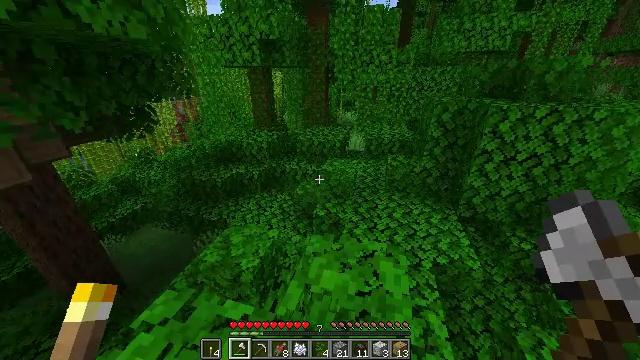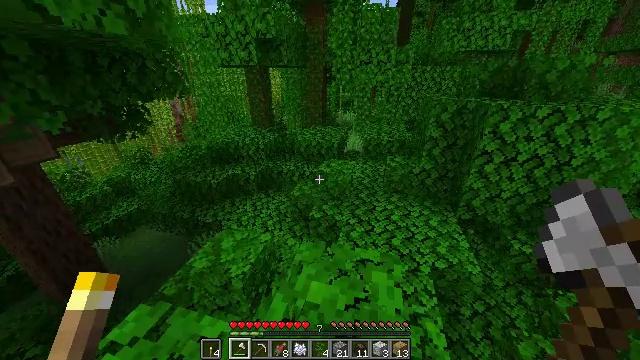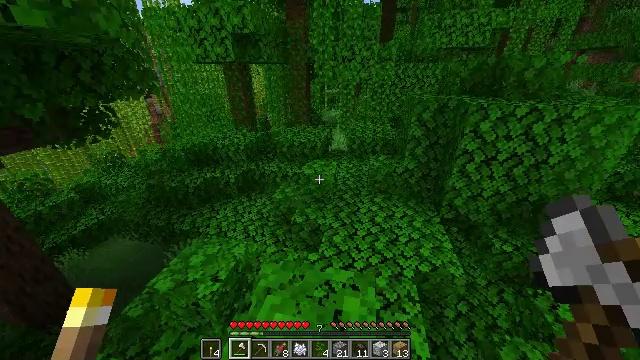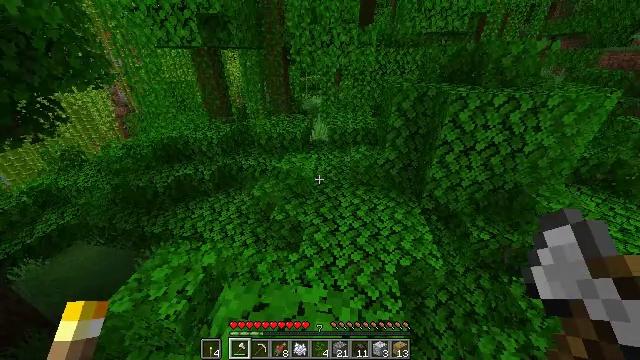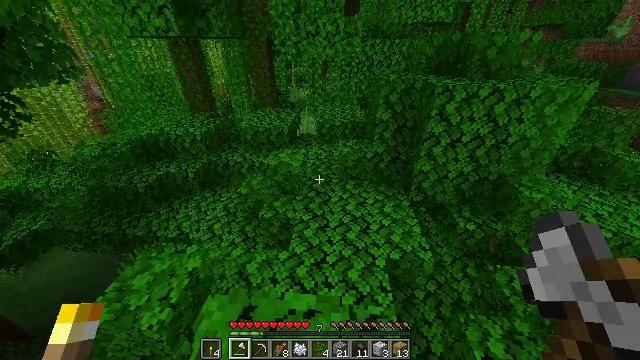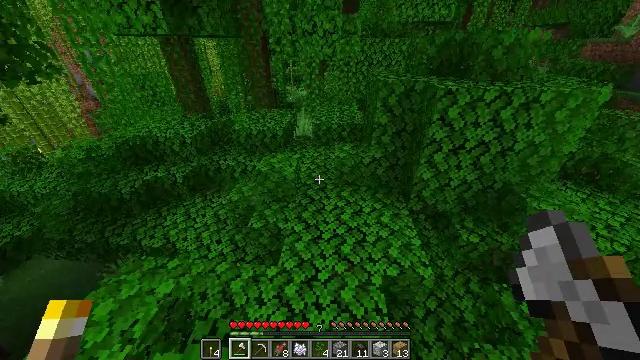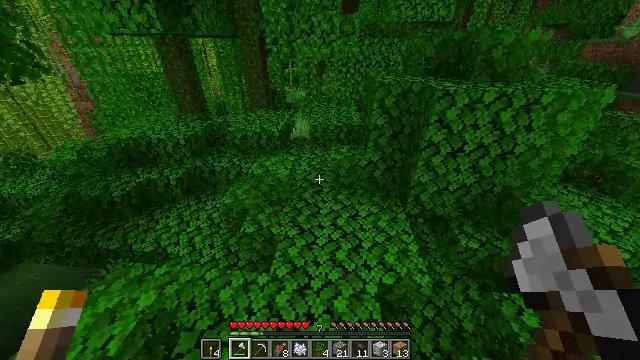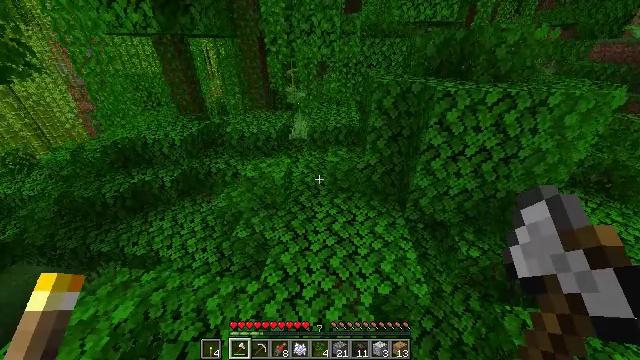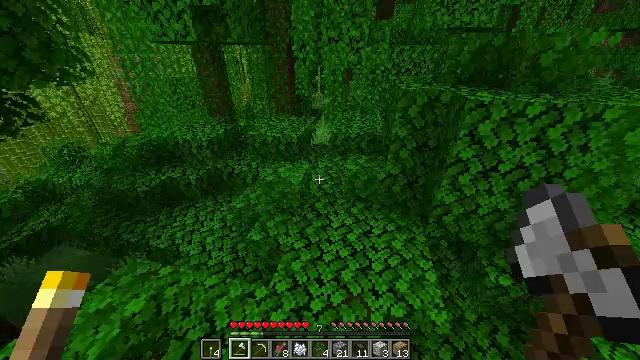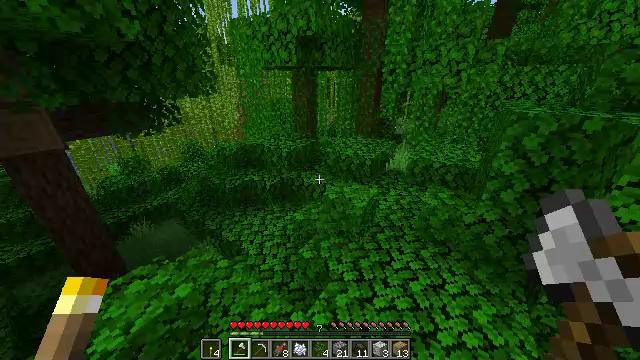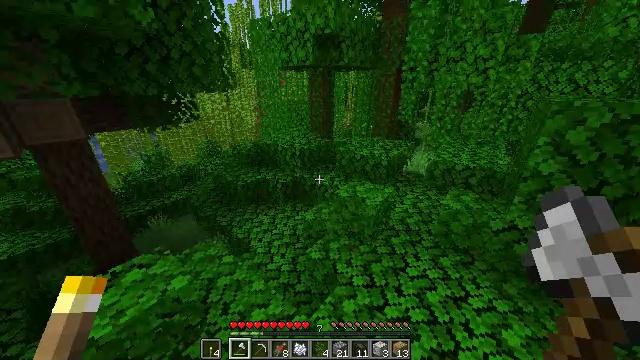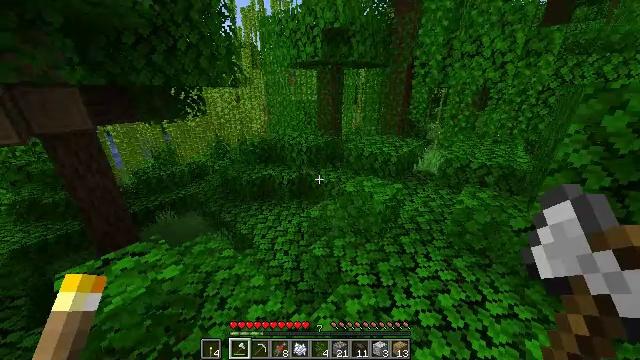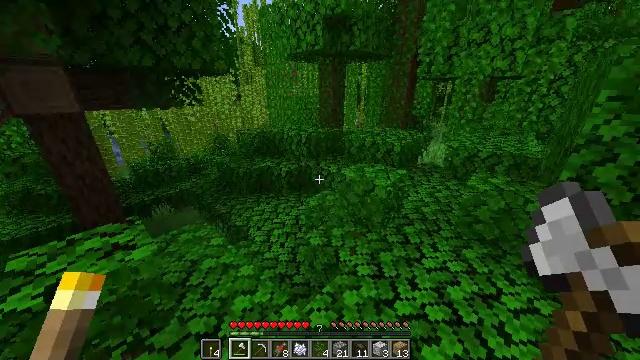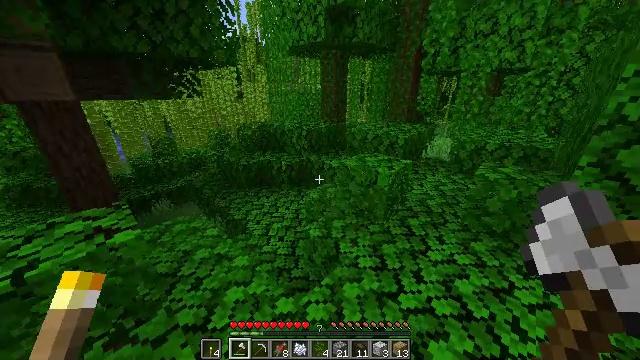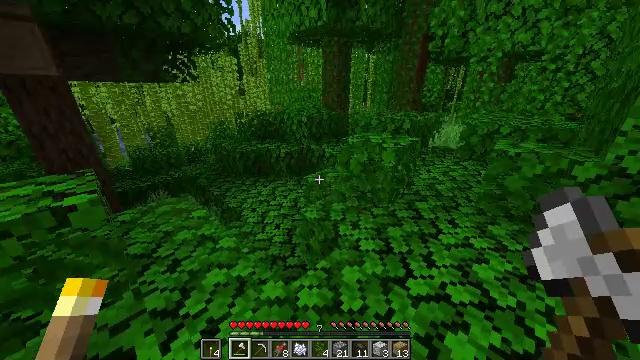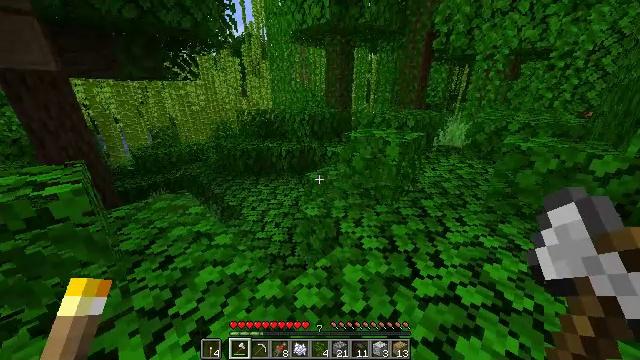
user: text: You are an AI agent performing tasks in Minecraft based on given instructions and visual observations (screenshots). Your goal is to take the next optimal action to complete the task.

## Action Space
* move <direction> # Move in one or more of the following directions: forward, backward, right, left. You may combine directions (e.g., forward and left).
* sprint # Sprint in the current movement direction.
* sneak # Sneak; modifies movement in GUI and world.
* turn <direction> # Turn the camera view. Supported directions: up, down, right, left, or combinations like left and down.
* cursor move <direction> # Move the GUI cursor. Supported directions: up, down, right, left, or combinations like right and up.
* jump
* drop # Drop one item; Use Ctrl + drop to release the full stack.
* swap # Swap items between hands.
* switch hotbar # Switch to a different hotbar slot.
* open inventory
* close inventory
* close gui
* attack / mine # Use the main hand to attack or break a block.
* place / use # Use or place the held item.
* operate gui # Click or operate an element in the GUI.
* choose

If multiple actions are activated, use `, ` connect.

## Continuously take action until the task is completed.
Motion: motion action
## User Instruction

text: Mine bamboo with your hand.
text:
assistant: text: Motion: move forward and move right, sprint
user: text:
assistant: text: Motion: move forward and move right, sprint, turn right
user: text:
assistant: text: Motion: move forward, sprint, turn right and down
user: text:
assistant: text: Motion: move forward, sprint, turn right and down
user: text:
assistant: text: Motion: move forward and move right, sprint
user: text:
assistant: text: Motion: move forward and move right, sprint
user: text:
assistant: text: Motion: move forward and move right, sprint
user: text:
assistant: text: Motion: move forward, sprint, turn left and up
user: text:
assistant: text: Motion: move forward, sprint, turn left and up
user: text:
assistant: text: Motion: move forward, sprint, turn left and up
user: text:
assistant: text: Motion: move forward, sprint, turn left
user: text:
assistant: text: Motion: move forward, sprint
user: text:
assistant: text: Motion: move forward, sprint
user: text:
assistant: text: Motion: move forward, sprint
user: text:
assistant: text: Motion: move forward, sprint
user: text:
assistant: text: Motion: move forward, sprint
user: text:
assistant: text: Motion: move forward, sprint
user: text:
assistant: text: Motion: move forward, sprint
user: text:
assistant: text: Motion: move forward and move right, sprint
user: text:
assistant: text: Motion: move forward and move right, sprint, jump
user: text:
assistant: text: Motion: move forward and move right, sprint, jump
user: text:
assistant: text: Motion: move forward and move right, sprint, jump
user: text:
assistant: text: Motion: move forward and move right, sprint, jump
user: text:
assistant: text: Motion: move forward and move right, sprint
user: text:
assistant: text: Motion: move forward and move right, sprint
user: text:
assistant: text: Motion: move forward, sprint
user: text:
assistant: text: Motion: move forward, sprint, turn left and down
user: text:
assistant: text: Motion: move forward, sprint, turn left
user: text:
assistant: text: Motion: move forward, sprint, turn left and down
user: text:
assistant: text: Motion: move forward, sprint, turn left and down